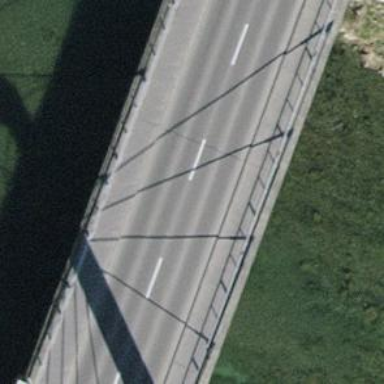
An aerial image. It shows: Sidewalk bridge over footway.